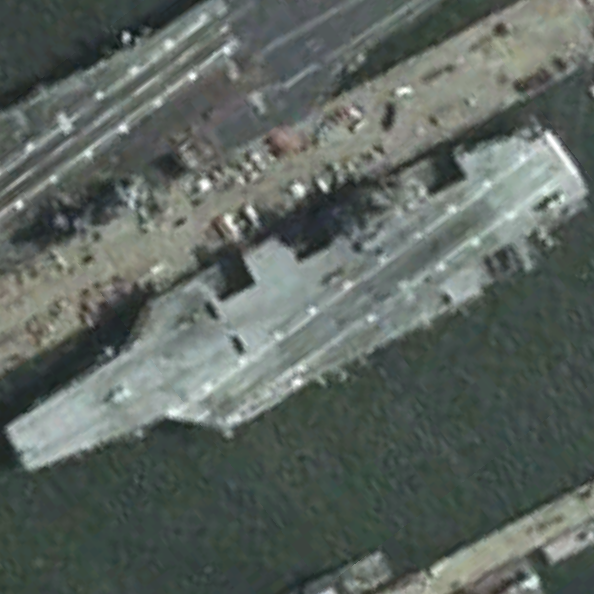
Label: aircraft_carrier